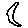
Label: moon